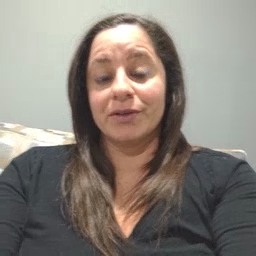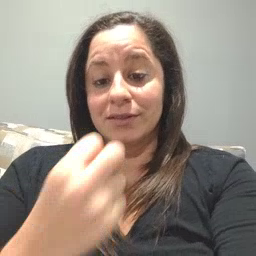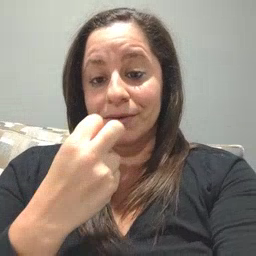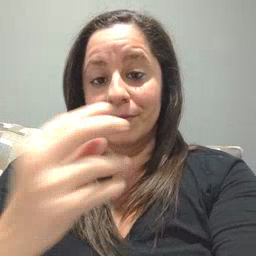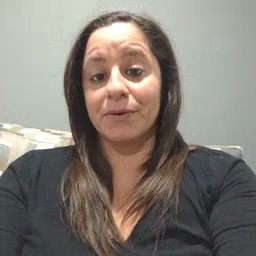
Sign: snack